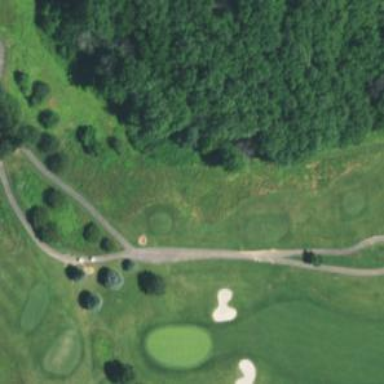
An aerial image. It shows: Path for both roads and golfers.